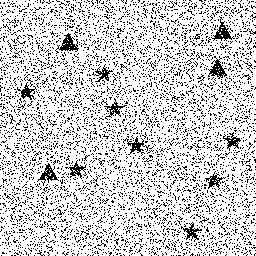
Squares: 0
Triangles: 4
Stars: 8
Total shapes: 12